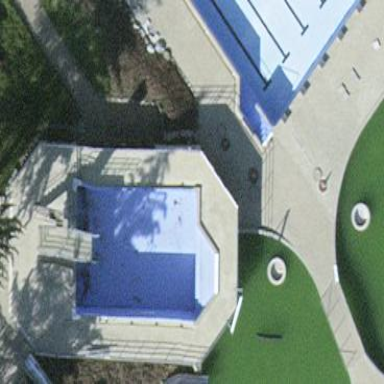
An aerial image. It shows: Swimming pool area designated for leisure and sports activities.